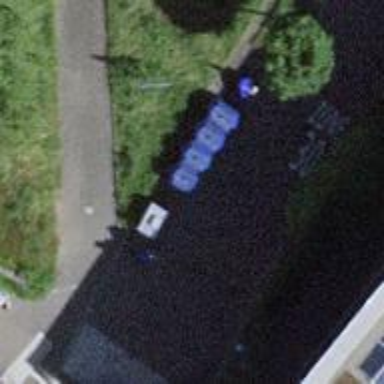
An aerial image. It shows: Recycling container in the area designated for recycling.